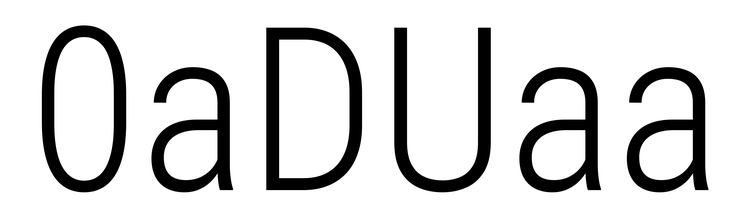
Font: Roboto_Condensed_Light